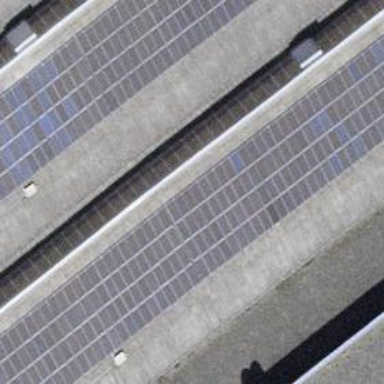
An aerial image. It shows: Solar power generator with photovoltaic panels.